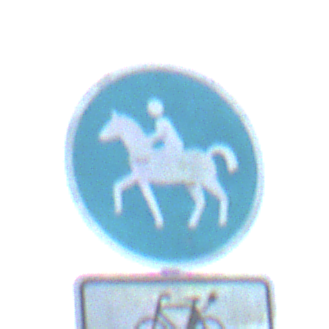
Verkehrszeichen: Reitweg
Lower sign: EinspurigeFahrzeugeFrei6
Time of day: SunriseSunset
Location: Outdoor (Beach)
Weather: PartlyCloudy
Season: NotSpecified
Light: Natural